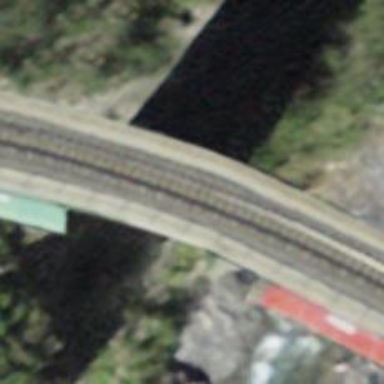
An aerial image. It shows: Narrow-gauge railway with electrified contact lines passing over viaduct bridge with arch structure.